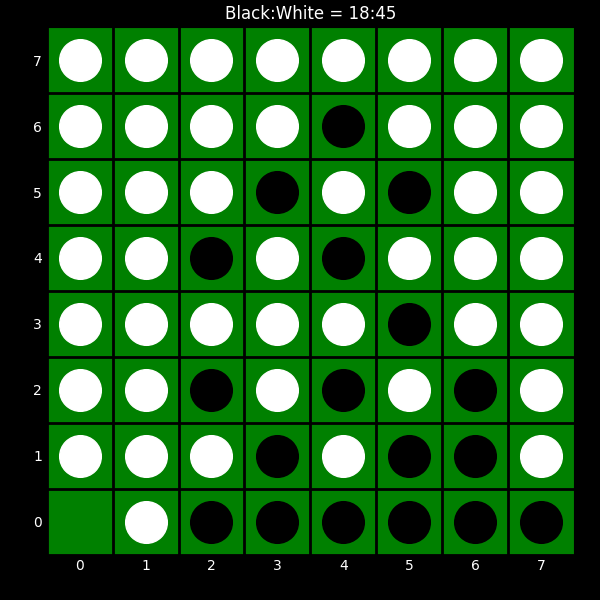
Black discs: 18
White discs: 45